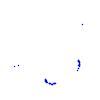
Particle: proton